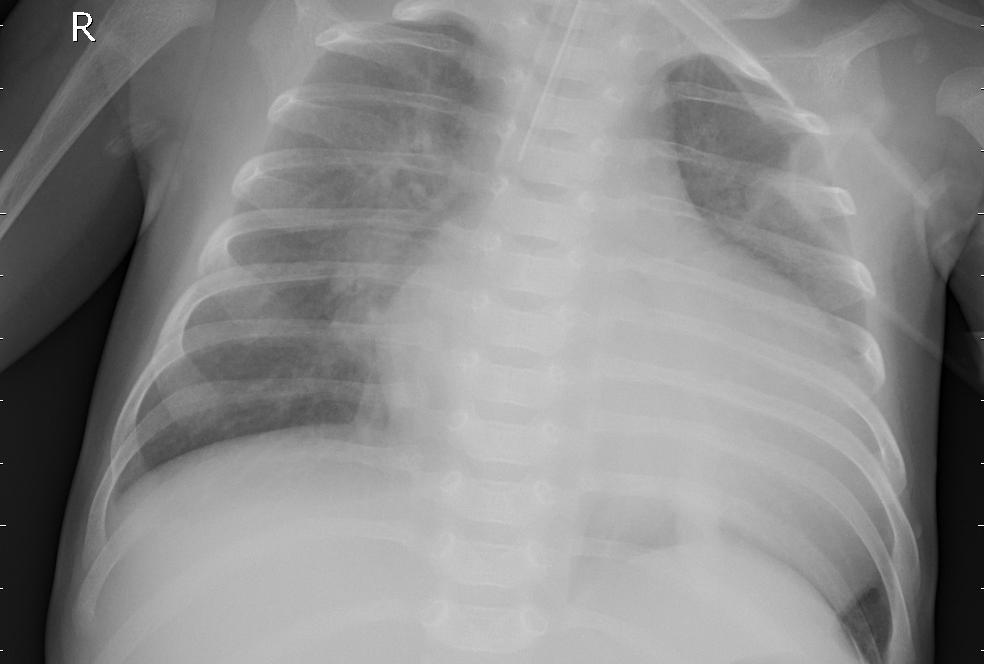
Diagnosis: PNEUMONIA